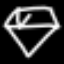
Label: diamond